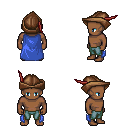
a pixel art fantasy rpg character, male body template, human, dark skin, blue cape, teal pants, green short mohawk hairstyle, leather cap, four views (front, back, left, right), 2x2 character sprite sheet, small pixel art, hard edges, no anti-aliasing